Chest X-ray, AP view. Patient: 49 years old, sex M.
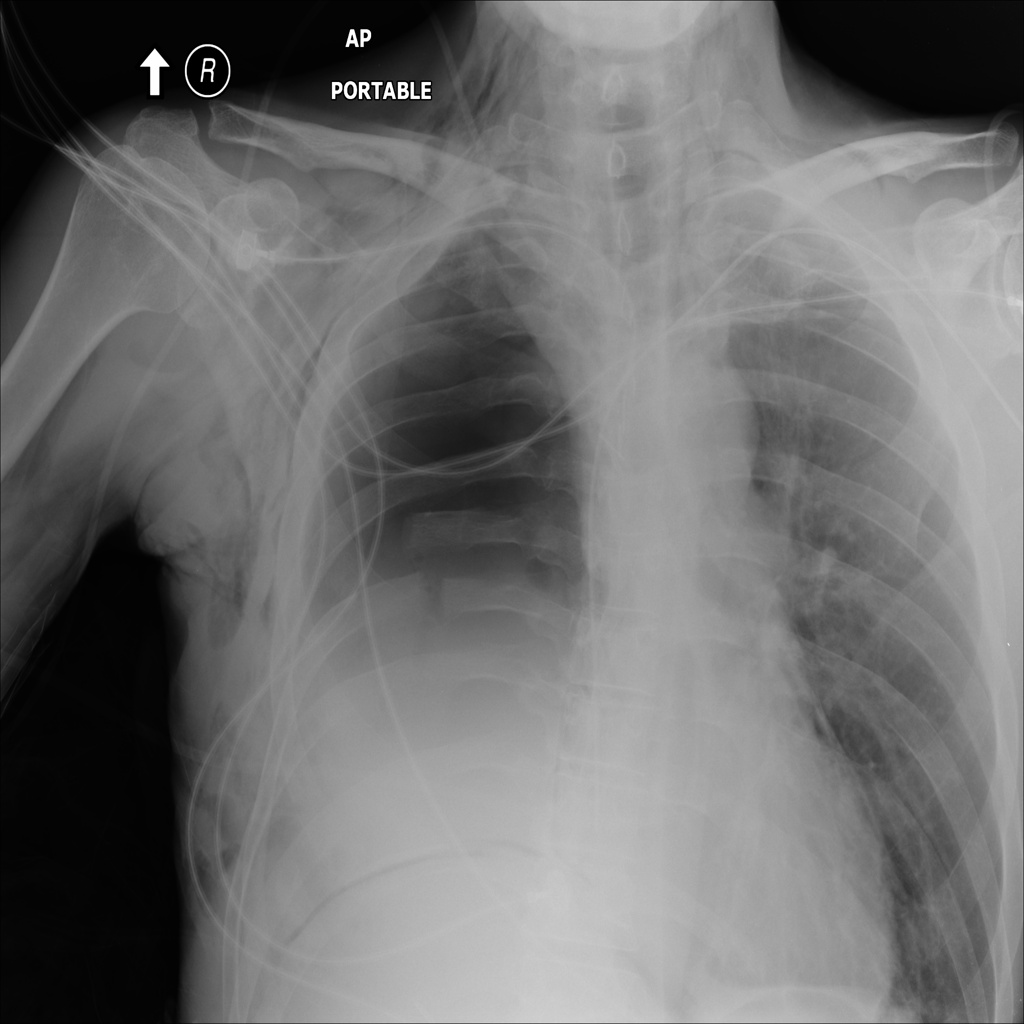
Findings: No Finding